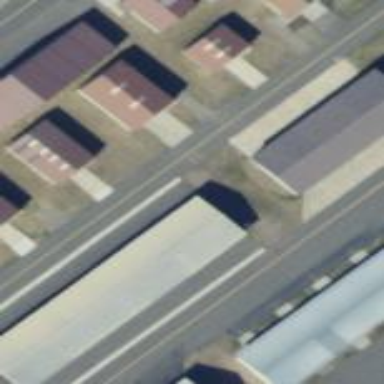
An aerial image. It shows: Hangar at the airport.